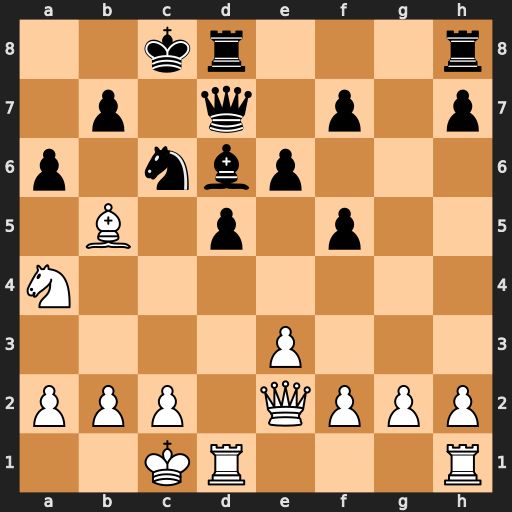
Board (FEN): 2kr3r/1p1q1p1p/p1nbp3/1B1p1p2/N7/4P3/PPP1QPPP/2KR3R
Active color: w
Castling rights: -
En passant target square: -
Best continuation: Nb6+ Kc7 Nxd7